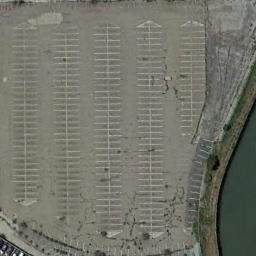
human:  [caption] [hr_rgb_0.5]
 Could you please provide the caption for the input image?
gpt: There are a dozen cars in the parking lot .

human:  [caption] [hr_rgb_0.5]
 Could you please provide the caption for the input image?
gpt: The parking lot has lots of empty parking spaces and a lake is next to the parking lot .

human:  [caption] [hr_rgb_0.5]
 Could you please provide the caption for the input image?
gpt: There is an empty parking lot .

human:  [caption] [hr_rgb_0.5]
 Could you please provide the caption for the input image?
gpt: There are no cars in the parking lot .

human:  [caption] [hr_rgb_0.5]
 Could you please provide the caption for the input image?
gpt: The parking lot with no cars is beside a lake .